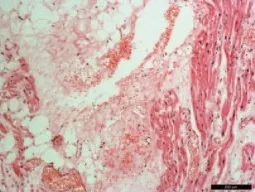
Hemorrhage was clear within the AVN via hematoxylin-eosin staining (B: HE stain, x100).
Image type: pathology (h&e)